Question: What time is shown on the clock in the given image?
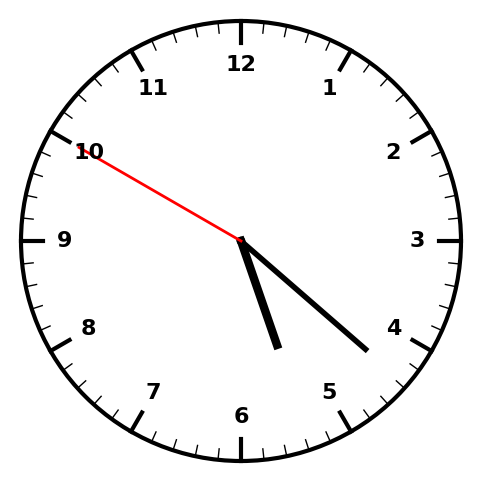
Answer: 05:21:50